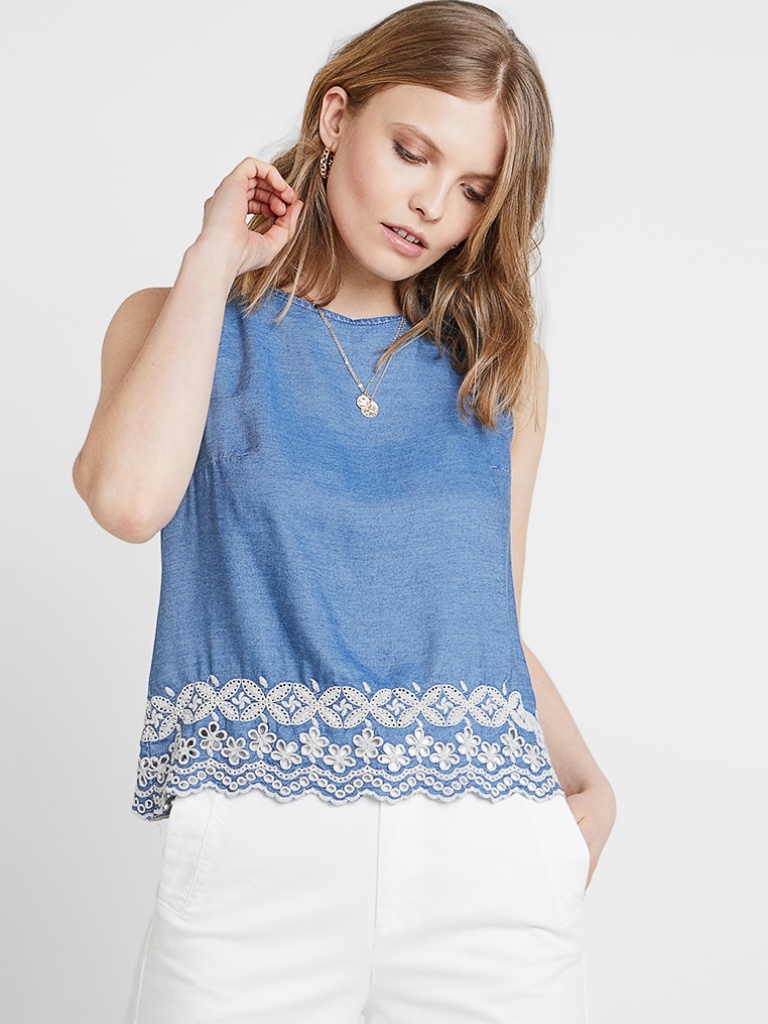
denim loose sleeveless hip length Untucked crew tank